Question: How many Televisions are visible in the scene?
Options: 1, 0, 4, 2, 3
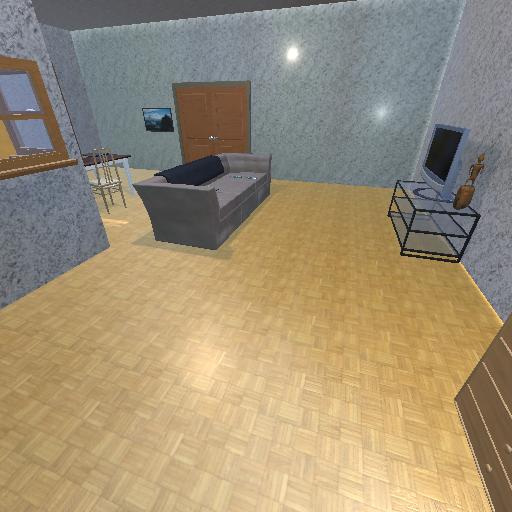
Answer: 1